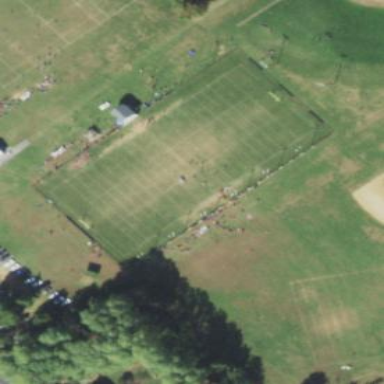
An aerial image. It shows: Pitch for American football.